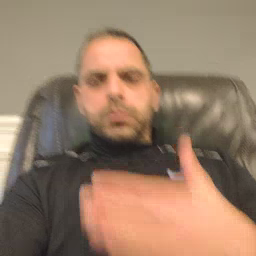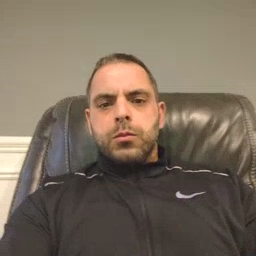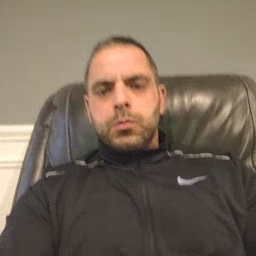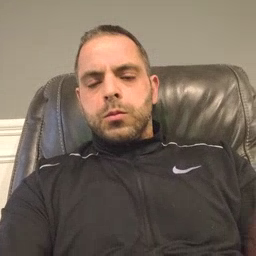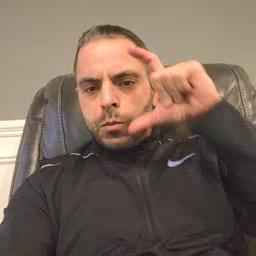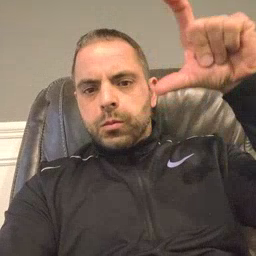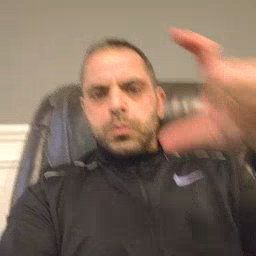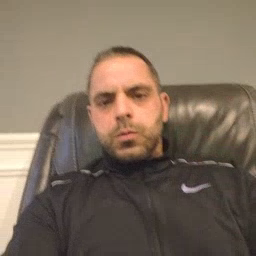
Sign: moon